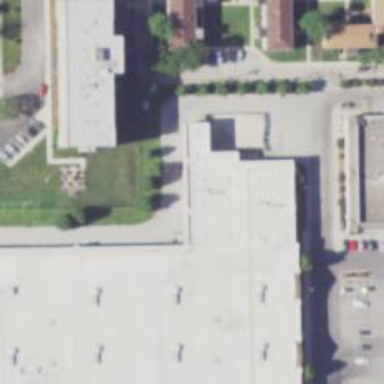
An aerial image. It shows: Retail building.